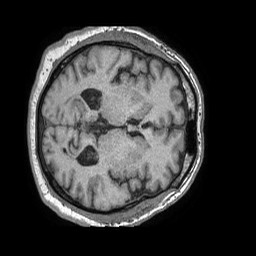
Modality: T1w
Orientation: axial
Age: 69
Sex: male
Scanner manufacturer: philips
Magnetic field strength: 1.5 T
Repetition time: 0.007707 s
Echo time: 0.003582 s